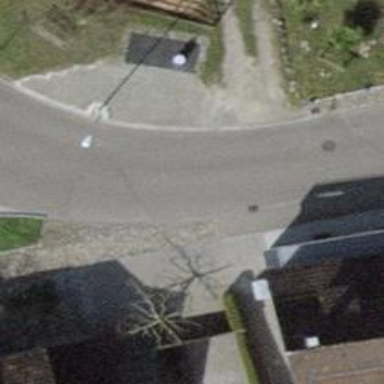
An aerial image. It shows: Residential road with asphalt surface and sidewalk on the left.